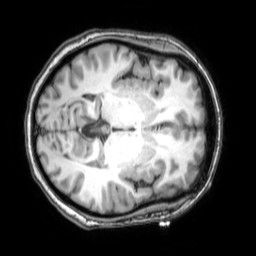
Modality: T1w
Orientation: axial
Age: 42
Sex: female
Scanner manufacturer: philips
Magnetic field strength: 3 T
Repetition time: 0.008117 s
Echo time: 0.003727 s